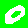
Digit: 0